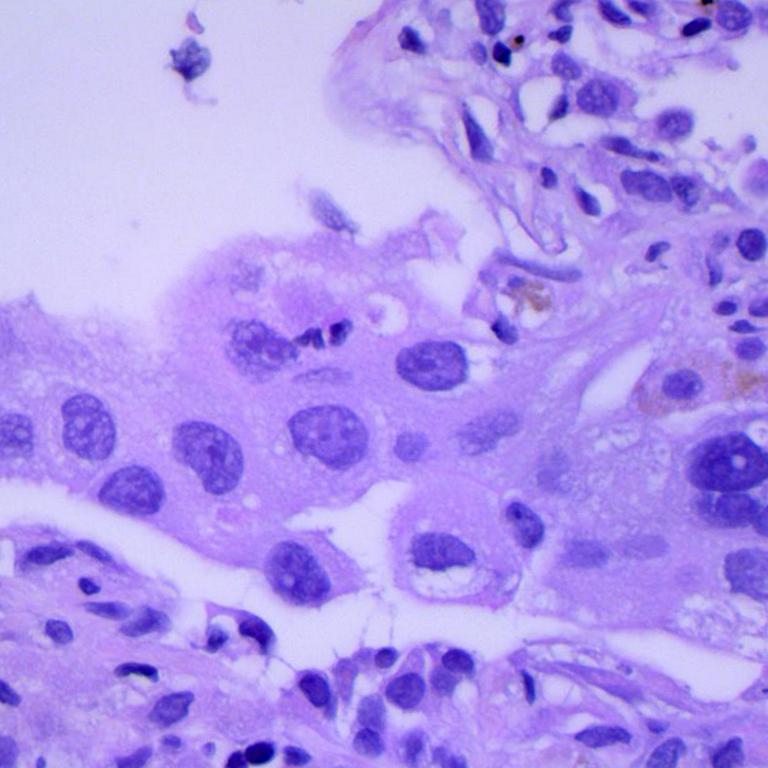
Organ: lung
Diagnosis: adenocarcinomas